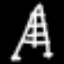
Label: The Eiffel Tower